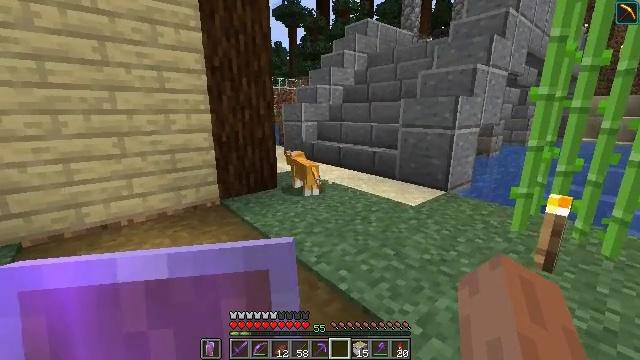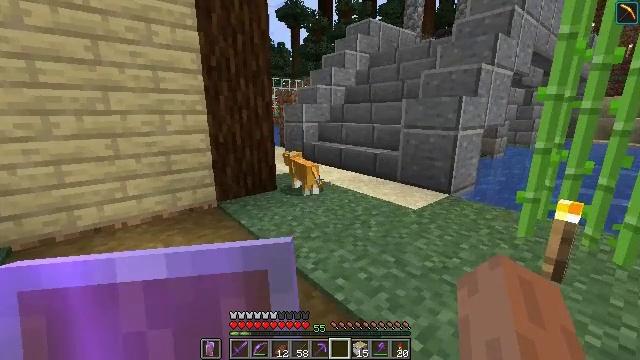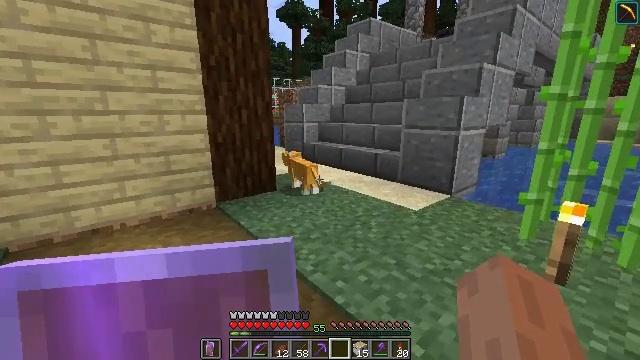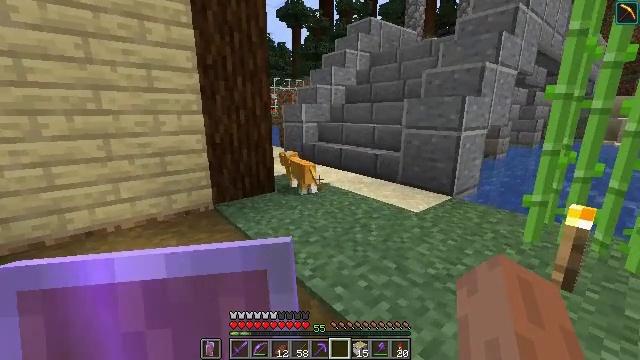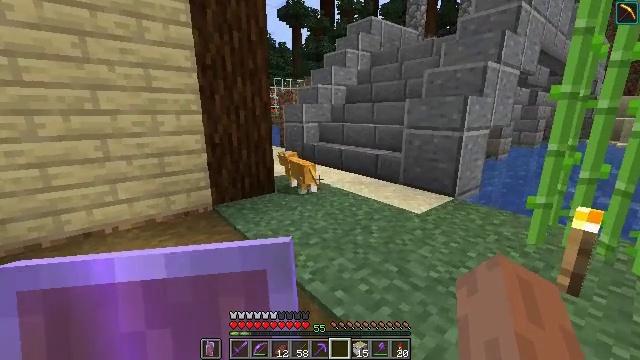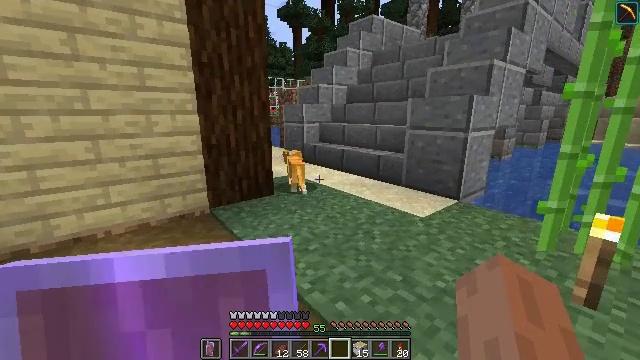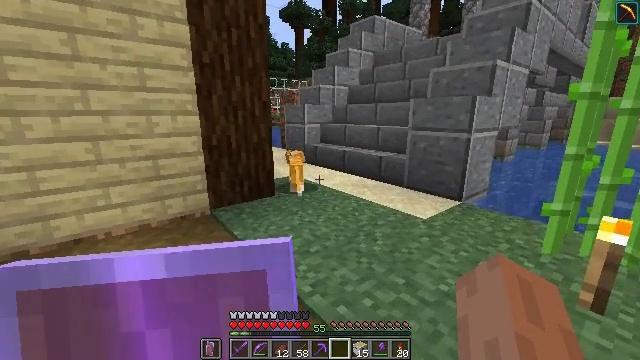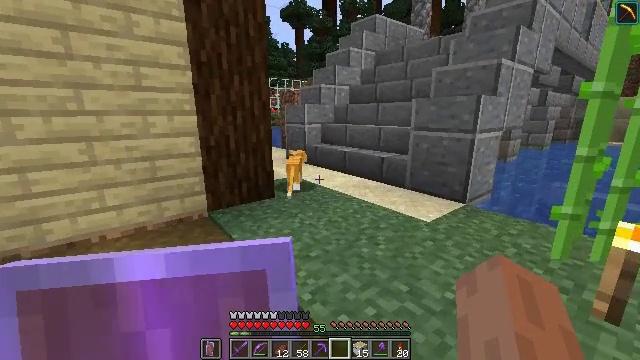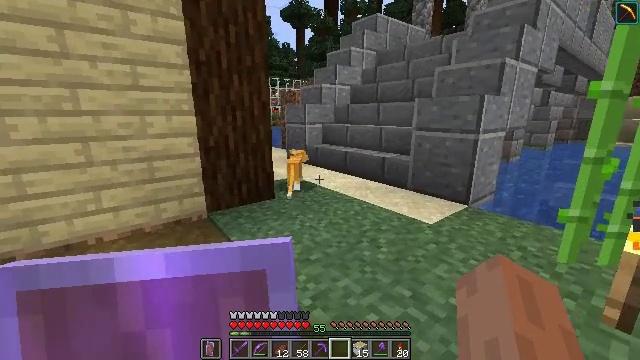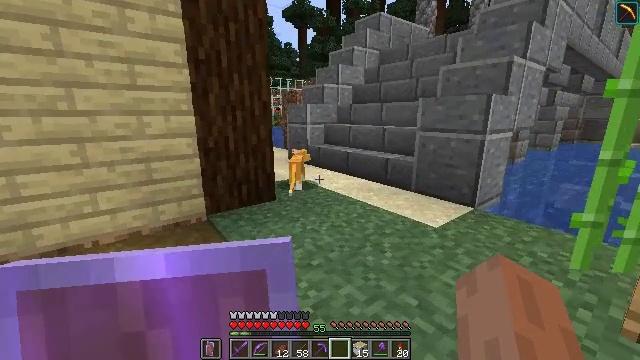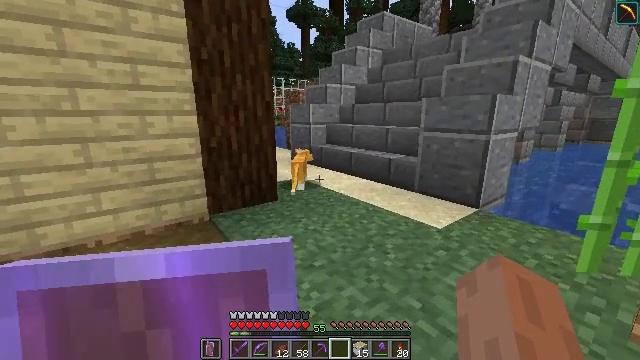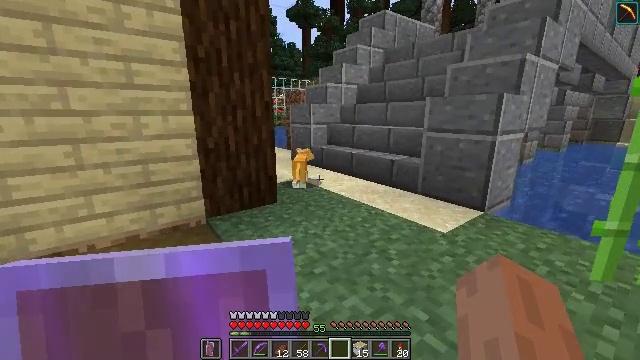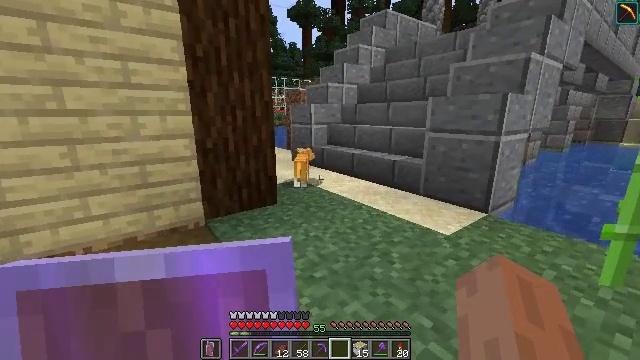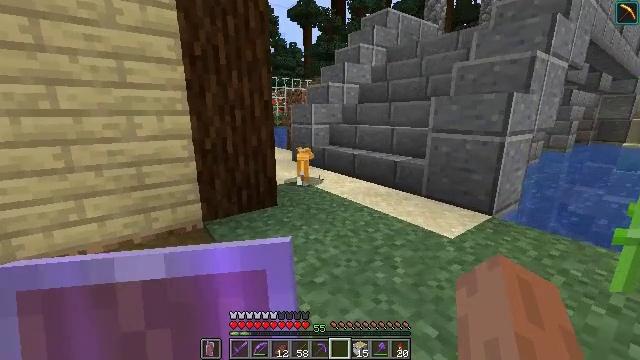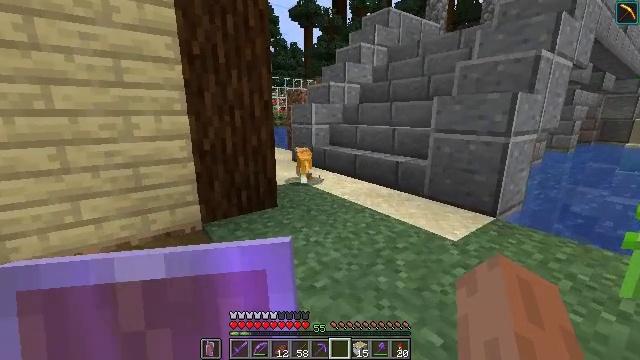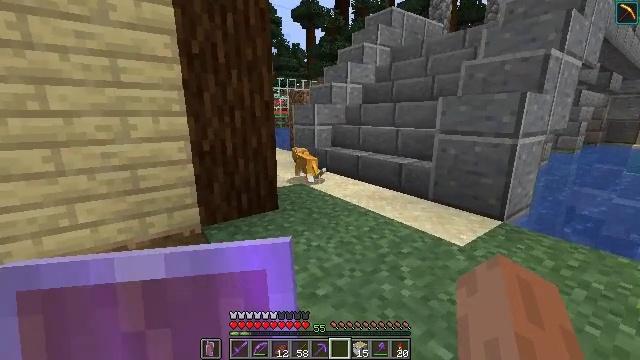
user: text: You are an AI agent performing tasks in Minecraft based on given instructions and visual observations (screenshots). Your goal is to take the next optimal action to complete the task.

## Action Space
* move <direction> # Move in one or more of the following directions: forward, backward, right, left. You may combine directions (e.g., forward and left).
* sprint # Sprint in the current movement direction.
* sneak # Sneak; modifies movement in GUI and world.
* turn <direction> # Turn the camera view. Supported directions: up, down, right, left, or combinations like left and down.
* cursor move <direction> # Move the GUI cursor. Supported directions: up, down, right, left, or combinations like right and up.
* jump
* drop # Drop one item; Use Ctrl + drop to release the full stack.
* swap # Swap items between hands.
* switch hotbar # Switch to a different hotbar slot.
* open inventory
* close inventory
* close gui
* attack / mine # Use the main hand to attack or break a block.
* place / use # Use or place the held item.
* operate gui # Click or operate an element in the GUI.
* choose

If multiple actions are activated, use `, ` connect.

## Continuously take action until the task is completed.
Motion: motion action
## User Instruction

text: Combine string and slimeball to craft a lead.
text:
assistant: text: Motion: move forward, sneak
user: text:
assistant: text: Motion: move forward, sneak
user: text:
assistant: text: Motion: move forward, sneak
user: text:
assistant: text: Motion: move forward, sneak
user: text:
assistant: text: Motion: move forward, sneak
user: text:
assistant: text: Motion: move forward, sneak
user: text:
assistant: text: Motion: move forward, sneak
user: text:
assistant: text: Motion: move forward, sneak
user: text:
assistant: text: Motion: move forward, sneak
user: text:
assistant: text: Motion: move forward, sneak
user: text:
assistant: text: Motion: move forward, sneak
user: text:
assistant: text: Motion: move forward, sneak
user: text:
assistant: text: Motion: move forward, sneak
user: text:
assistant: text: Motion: move forward, sneak
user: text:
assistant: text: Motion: move forward, sneak
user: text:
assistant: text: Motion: move forward and move right, sneak
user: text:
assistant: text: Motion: move forward and move right, sneak, turn left
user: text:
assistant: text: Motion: move forward and move right, sneak, turn left
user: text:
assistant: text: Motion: move forward and move right, sneak, turn left
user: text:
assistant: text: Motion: move forward, sneak, turn left
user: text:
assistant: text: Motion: move forward, sneak
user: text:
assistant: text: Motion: move forward, sneak
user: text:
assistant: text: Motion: move forward, sneak
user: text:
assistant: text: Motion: move forward and move right, sneak
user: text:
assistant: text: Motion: move forward and move right, sneak, turn left
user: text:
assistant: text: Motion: move forward and move right, sneak, turn left
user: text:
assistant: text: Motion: move forward and move right, sneak, turn left
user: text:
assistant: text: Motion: move forward and move right, sneak
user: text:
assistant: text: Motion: move forward, sneak
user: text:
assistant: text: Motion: move forward, sneak